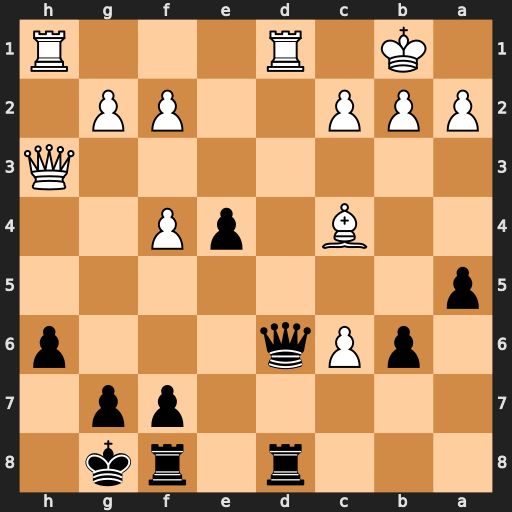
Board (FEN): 3r1rk1/5pp1/1pPq3p/p7/2B1pP2/7Q/PPP2PP1/1K1R3R
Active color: b
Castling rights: -
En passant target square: -
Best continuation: Qxd1+ Rxd1 Rxd1#